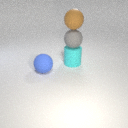
large blue rubber sphere in front of large cyan rubber cylinder